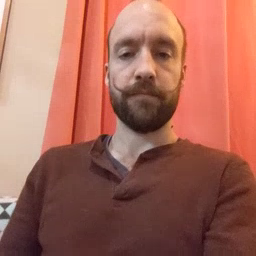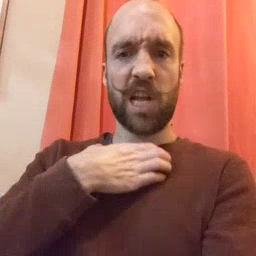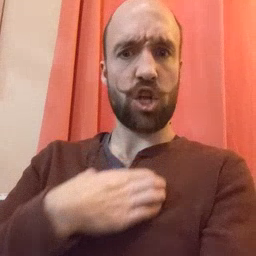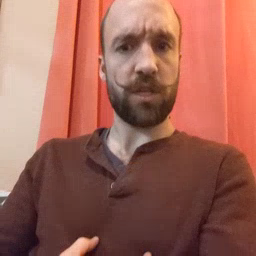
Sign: hungry